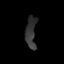
Tissue: prostate
Cell type: T cells
Senescence score: 0.2675
Nuclear area (px): 330
Mean DAPI intensity: 52.239